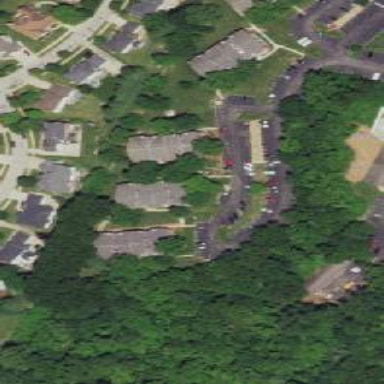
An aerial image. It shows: Residential road.